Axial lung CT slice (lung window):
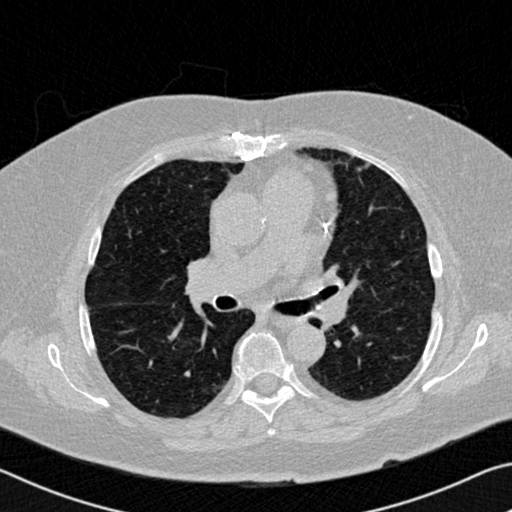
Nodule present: no